Question: Can someone assist me in calculate the area under the curve in Spotfire w/o using R or S+?
I am looking to rank the data in [K] (1 = largest value) for each Well, and then calculate the cumulative sums of [P] (ranked by descending K) and [K], then calculate and plot (as curves) the % cumulative sum of [P] and [K], calculate the area under each curve, for each Well (what is the expression).
I would like to calculate each column in Spotfire, but my main problems are ranking [K] so there are no ties (I was attempting to Rank first by [K] and then by [Depth]), summing the values of [P] and [K] by ranked [K] for each Well, and then calculating the Riemann Sums (Area) under each curve.

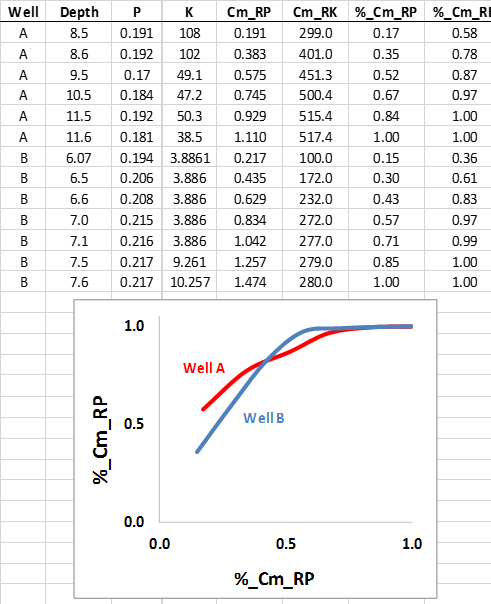
Answer: At first you need to add a new column ('[period]') to calculate a unique time, otherwise Spotfire would get confused of different times in the datasets:
'[well] & Log10([time] + 1)'
Then add a cross table, drag '[well]' to the vertical axis, and enter this expression to cell values:
'Sum(([pressure] + Avg([pressure]) over (Next([period]))) / 2 * (Avg([time]) over (Next([period])) - [time]))'
Alternatively you can add a new column ('[AUDPC_helper]') too see step by step calculations:
'([pressure] + Avg([pressure]) over (Intersect(NextPeriod([period]),[well]))) / 2 * (Avg([time]) over (Intersect(NextPeriod([period]),[well])) - [time])'
Just need to get summary of this column in e.g. a cross table
<URL>